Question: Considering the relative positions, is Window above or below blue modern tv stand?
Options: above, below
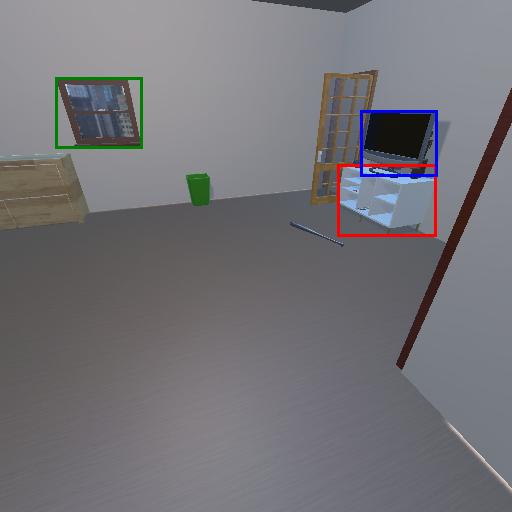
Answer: above